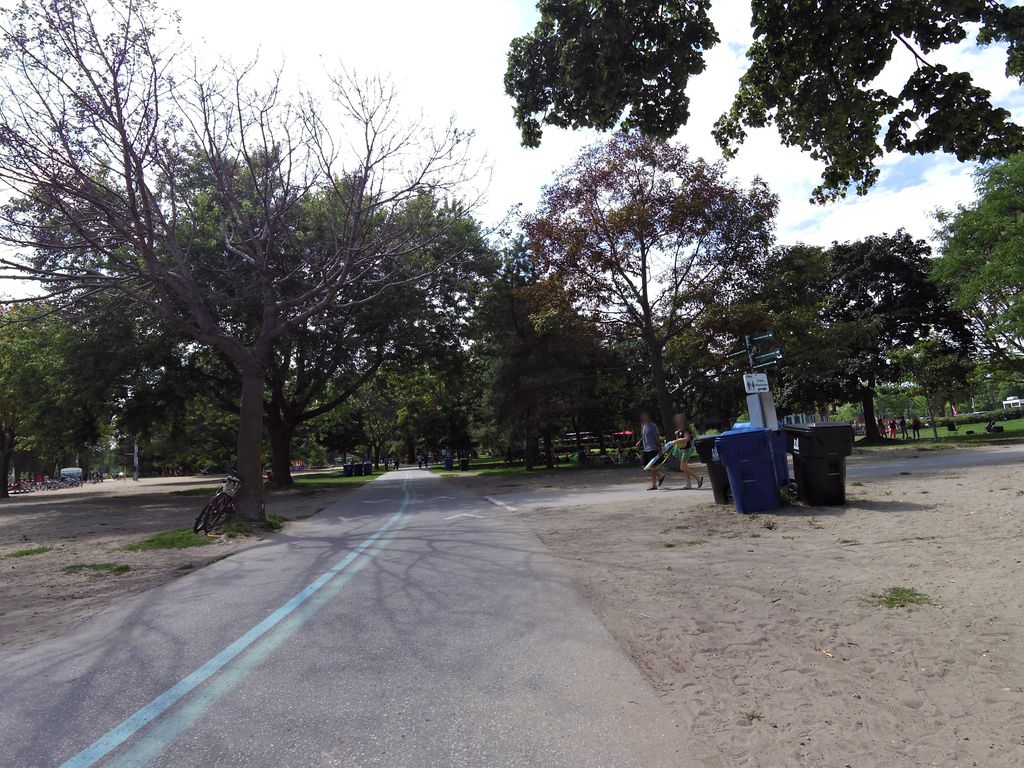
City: toronto